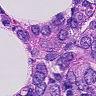
Metastatic tissue present: yes